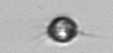
Label: Acanthoica_quattrospina